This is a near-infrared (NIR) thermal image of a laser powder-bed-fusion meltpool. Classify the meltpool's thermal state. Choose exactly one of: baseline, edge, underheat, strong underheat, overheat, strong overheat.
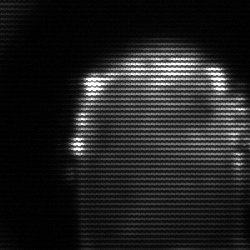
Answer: baseline